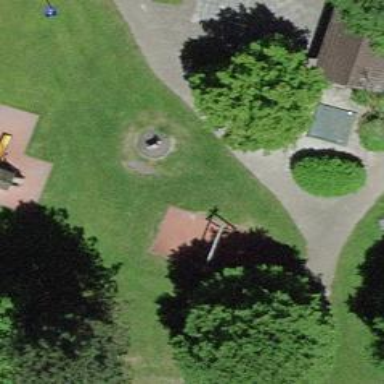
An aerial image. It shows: Playground area for leisure land.